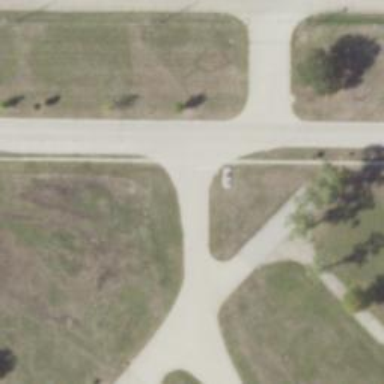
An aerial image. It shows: Marked crossing on footway.